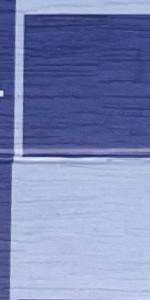
Label: Empty